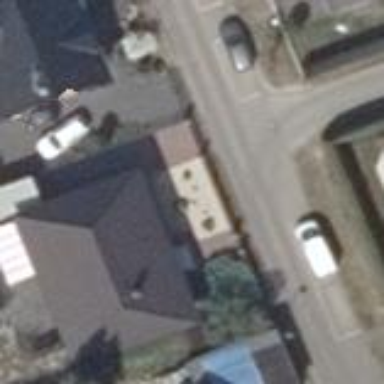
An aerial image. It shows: Detached building with hipped roof shape.